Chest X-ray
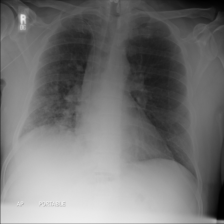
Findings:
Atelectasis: negative
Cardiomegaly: negative
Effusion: negative
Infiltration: positive
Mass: negative
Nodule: negative
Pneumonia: negative
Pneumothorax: negative
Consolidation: negative
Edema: negative
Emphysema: negative
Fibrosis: negative
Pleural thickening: negative
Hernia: negative